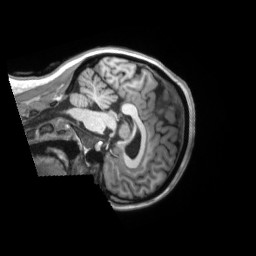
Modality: T1w
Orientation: sagittal
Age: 31
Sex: female
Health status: ill
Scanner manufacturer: siemens
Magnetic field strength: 3 T
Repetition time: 2.2 s
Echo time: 0.00157 s